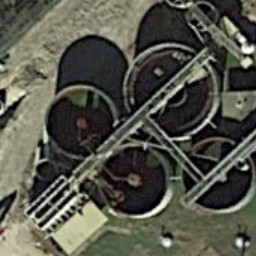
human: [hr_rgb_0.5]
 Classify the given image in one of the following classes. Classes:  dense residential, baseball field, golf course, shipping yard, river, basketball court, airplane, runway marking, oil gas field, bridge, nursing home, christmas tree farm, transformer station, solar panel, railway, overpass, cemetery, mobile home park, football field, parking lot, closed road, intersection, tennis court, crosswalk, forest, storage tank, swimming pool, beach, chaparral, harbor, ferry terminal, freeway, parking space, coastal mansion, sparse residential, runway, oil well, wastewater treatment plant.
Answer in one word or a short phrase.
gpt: wastewater treatment plant